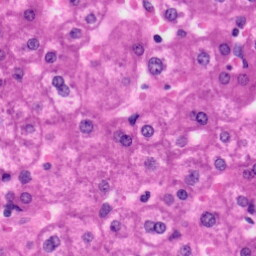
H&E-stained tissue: Liver